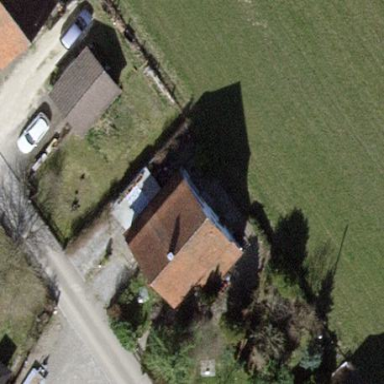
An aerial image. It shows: House with gambrel roof shape.